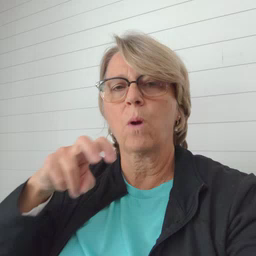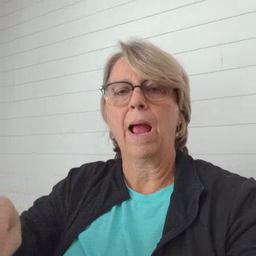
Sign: ride